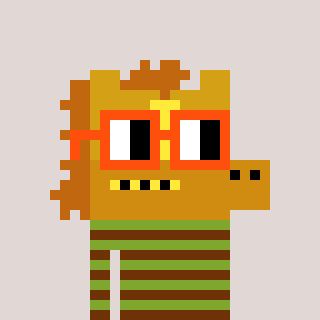
a pixel art character with square orange glasses, a yellow horse-shaped head and a slimegreen-colored body on a warm background